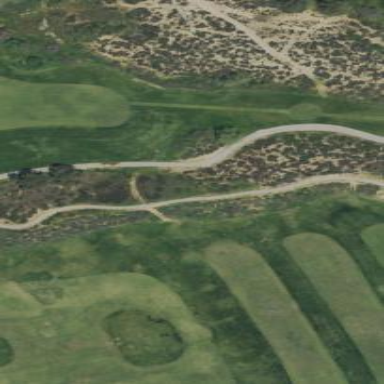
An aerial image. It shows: Grassy area designated as golf tee.